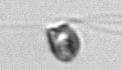
Label: flagellate_morphotype1